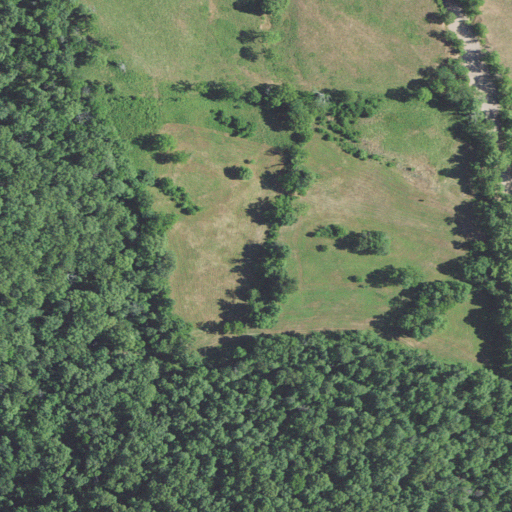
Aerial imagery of valley in Missouri named Malden Hollow containing pasture, deciduous forest, open development, and mixed forest